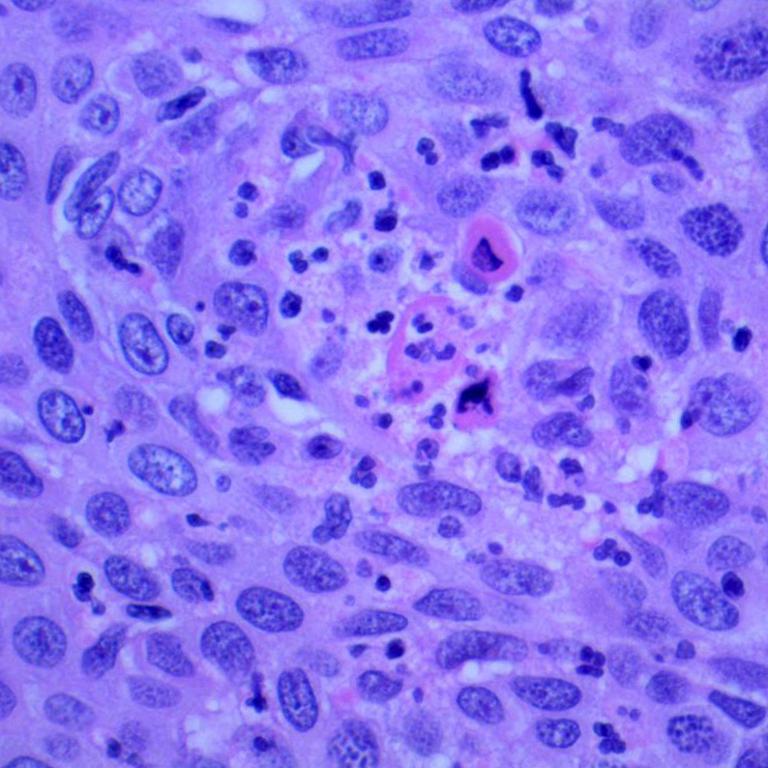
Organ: lung
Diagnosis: squamous carcinomas